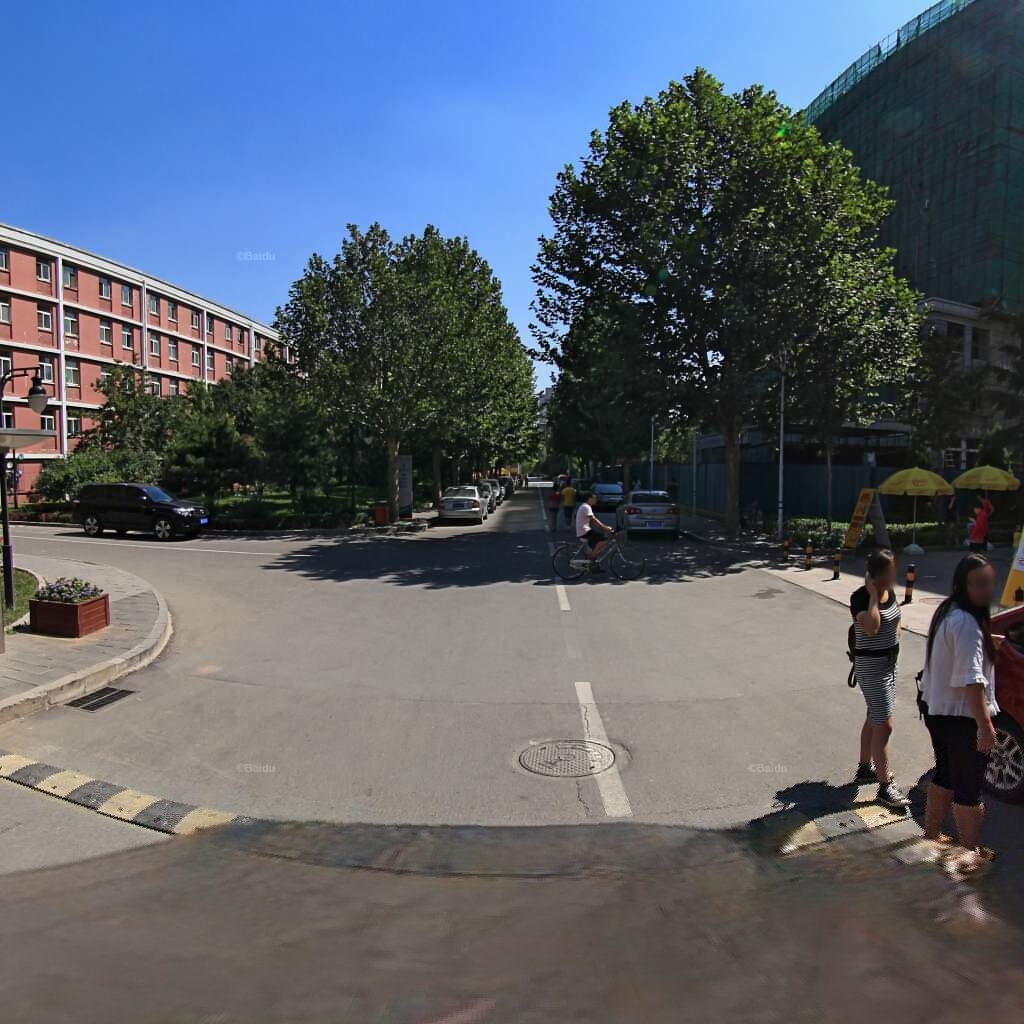
Region: Haidian
Road damage annotations: longitudinal crack, longitudinal crack, manhole cover, transverse crack, transverse crack